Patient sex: M
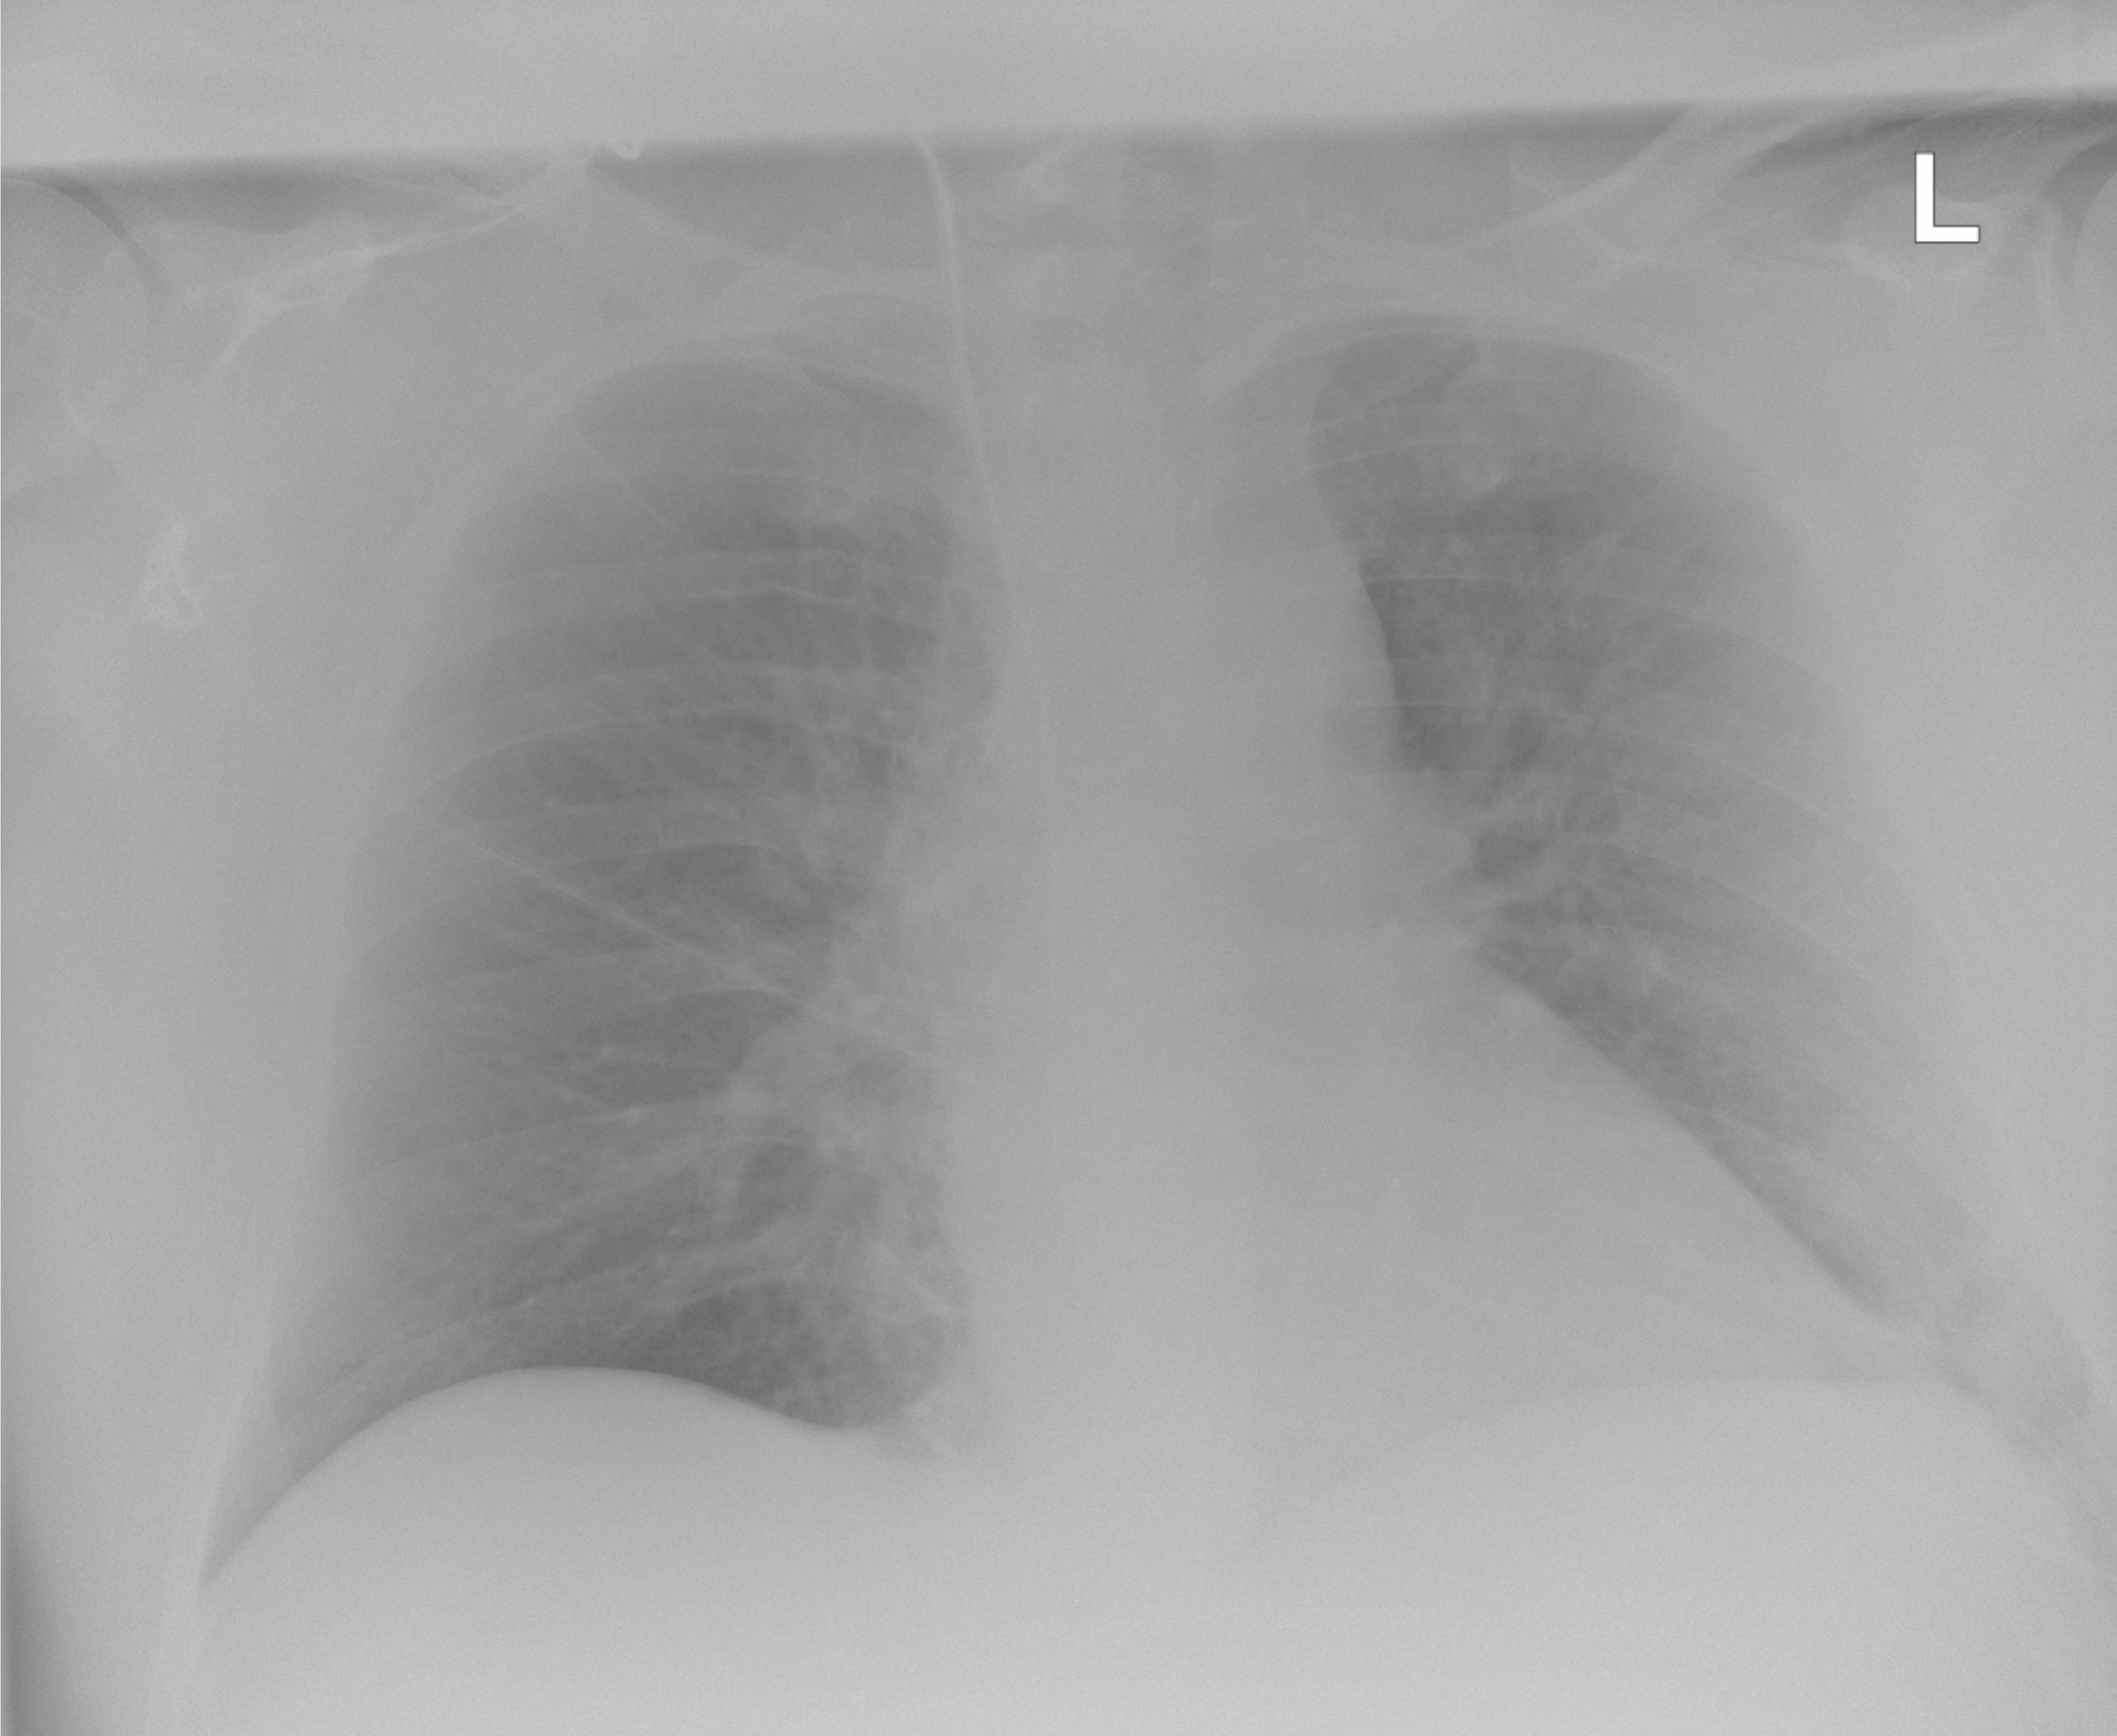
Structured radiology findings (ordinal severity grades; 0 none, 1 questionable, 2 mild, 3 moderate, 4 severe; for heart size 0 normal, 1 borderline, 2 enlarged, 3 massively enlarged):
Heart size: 0
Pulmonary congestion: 1
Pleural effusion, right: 0
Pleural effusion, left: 2
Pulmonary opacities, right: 0
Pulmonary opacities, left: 0
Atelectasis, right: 2
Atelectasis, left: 0